Question: I'm trying to plot the sinc function in the image below using the code below, but not getting it. Any suggestions?

'''
X = -5:1/150:5;
Y = 2*150e6*pi*sinc(150e6*X);
'''
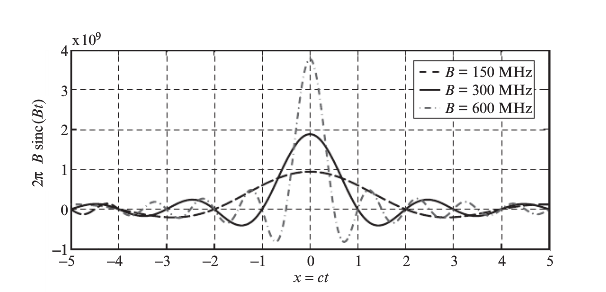
Answer: Try this:
'''
hold all
c = 3e8; %// speed of light, m/s
x = -5:1/150:5;
t = x/c;
for B = [150e6 300e6 600e6]; %// bandwidth, Hz
y = 2*pi*B*sinc(B*t);
plot(x,y)
end
grid
legend('B = 150 MHz', 'B = 300 MHz', 'B = 600 MHz')
xlabel('$x = ct$','interpreter','latex')
ylabel('$2\pi B \mathrm{sinc}(Bt)$','interpreter','latex')
'''